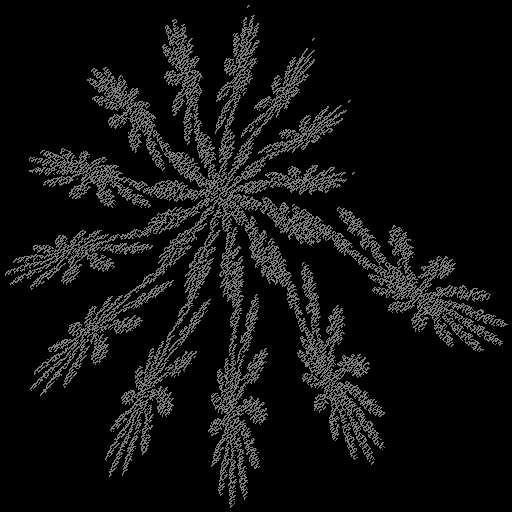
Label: swirl